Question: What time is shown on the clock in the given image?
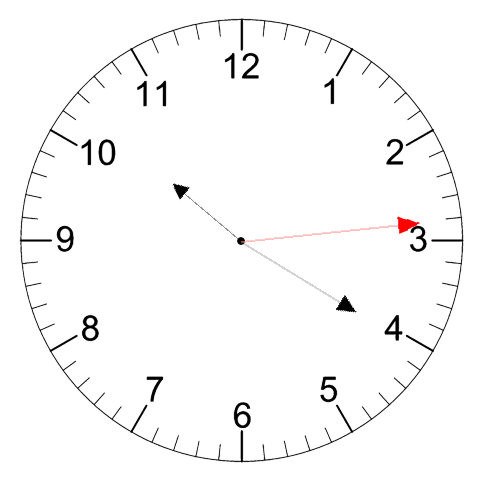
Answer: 10:20:14